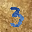
Label: 3